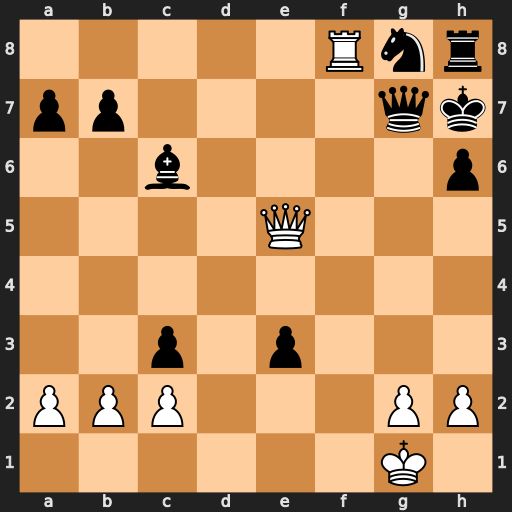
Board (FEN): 5Rnr/pp4qk/2b4p/4Q3/8/2p1p3/PPP3PP/6K1
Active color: w
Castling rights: -
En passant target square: -
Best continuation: Qf5+ Qg6 Rf7#